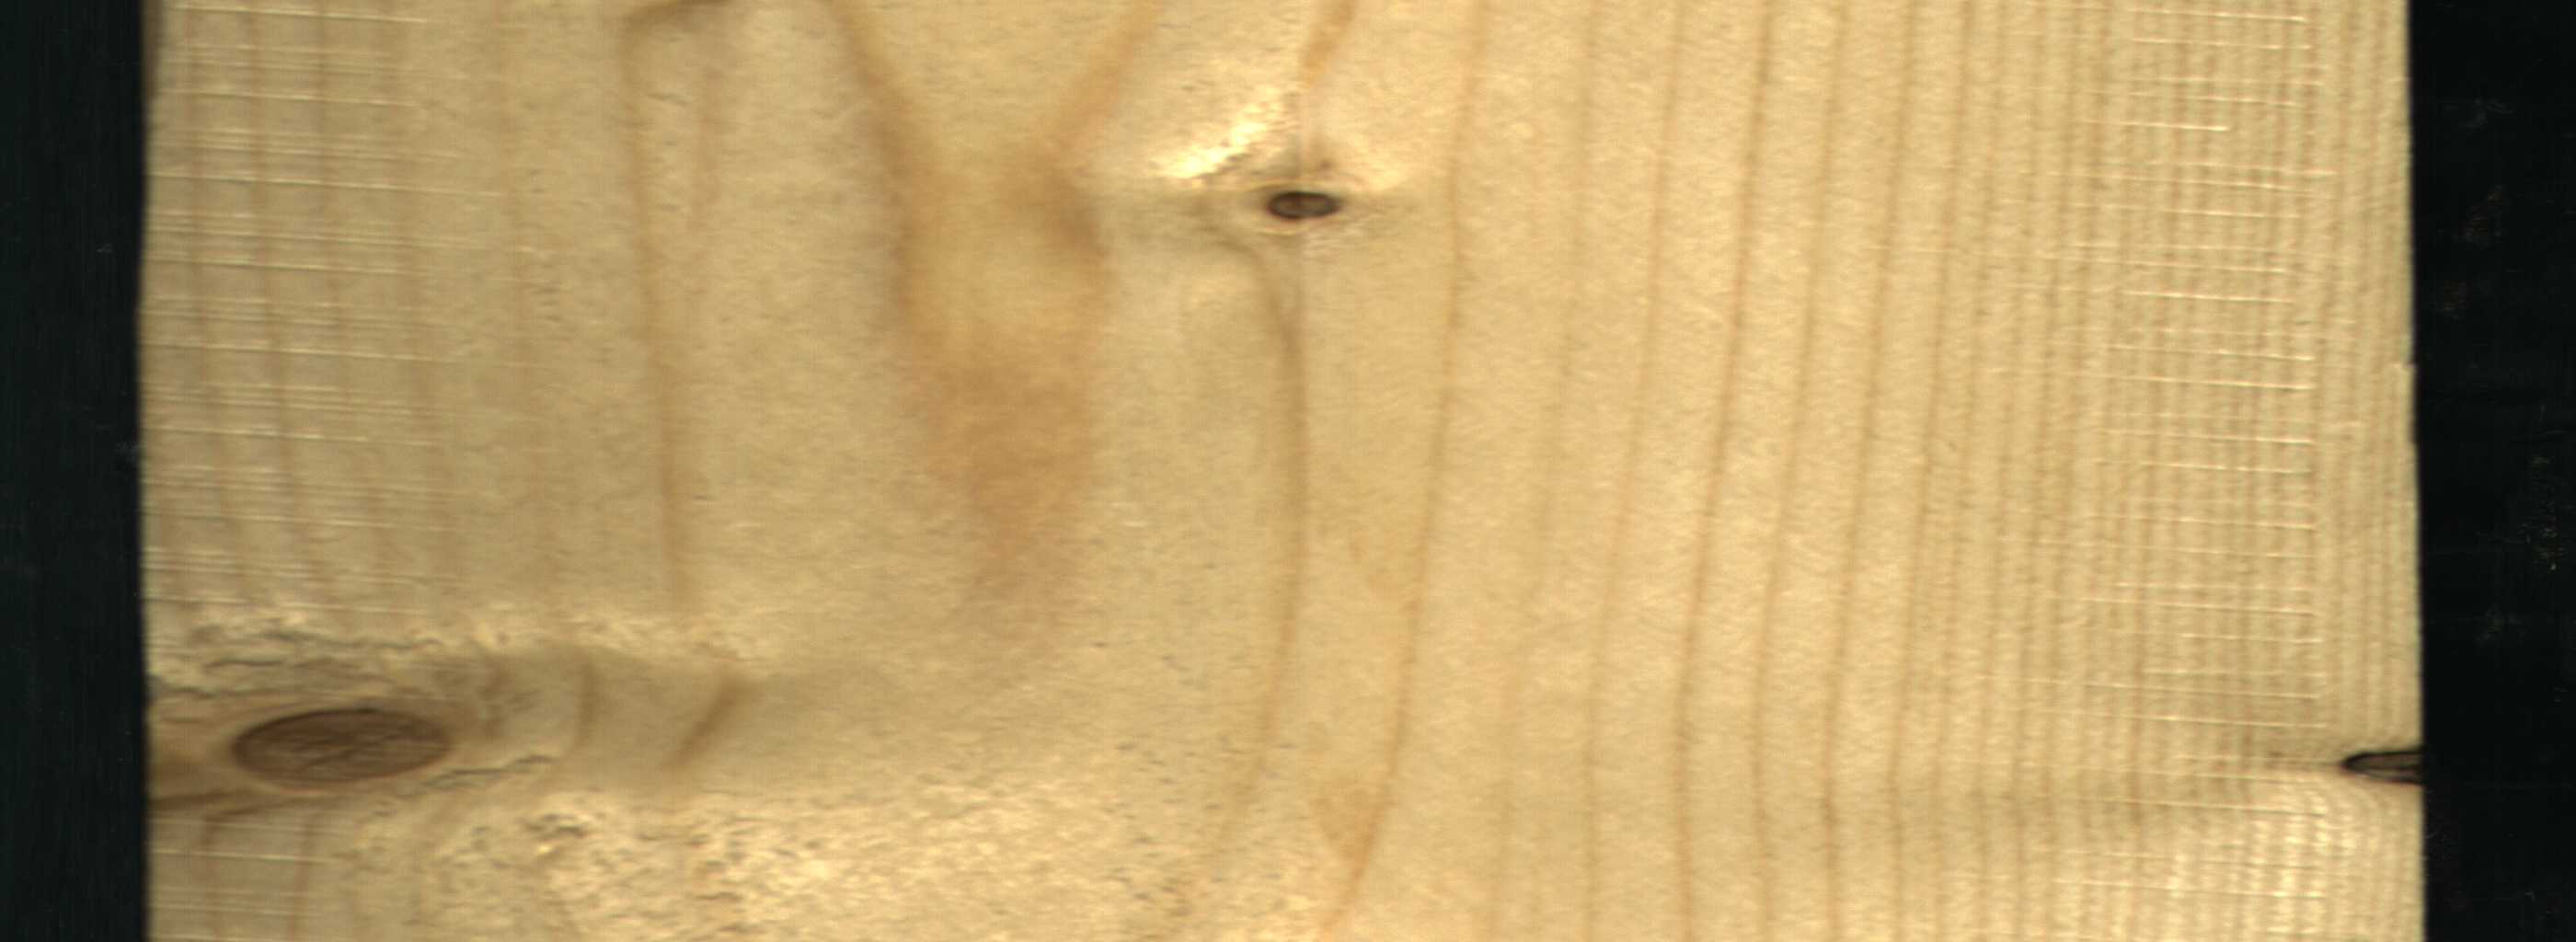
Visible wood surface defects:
Dead_Knot
Dead_Knot
Live_Knot
Live_Knot